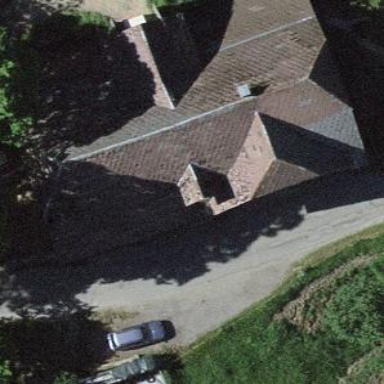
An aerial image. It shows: Farm building.